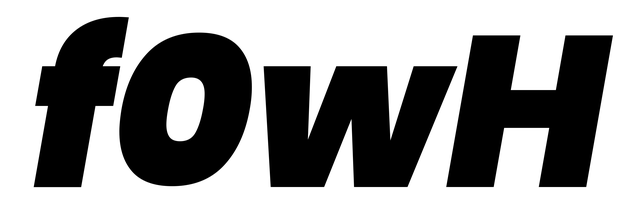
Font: Poppins-BlackItalic